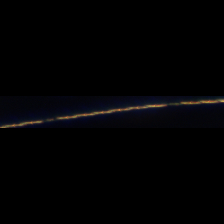
Taxon: Psuedo-nitzschia
Group: Diatoms